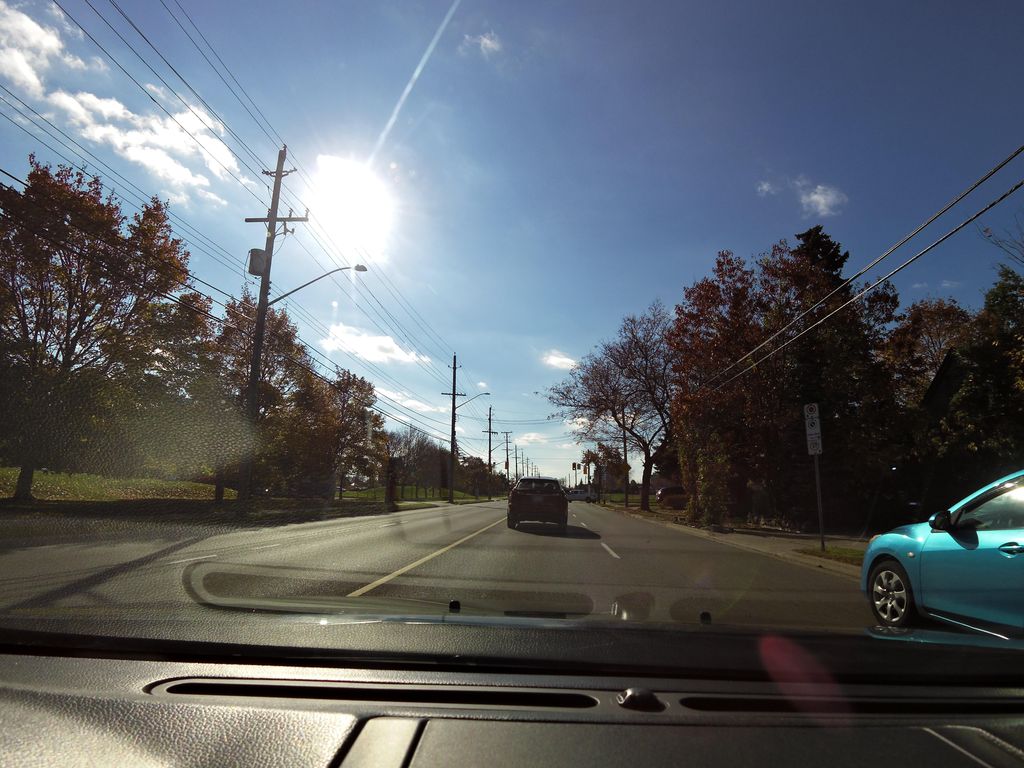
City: hamilton